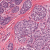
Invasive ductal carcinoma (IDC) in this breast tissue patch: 0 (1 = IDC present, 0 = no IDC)